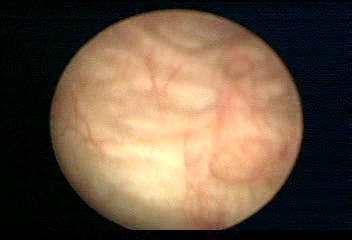
Modality: WLC
Class: Normal mucosa
Bladder cancer association: No